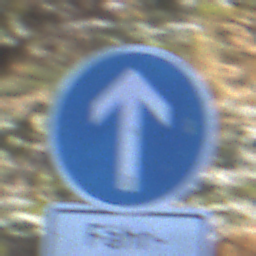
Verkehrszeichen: VorgeschriebeneFahrtrichtungGeradeaus
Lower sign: SonstigeFahrzeugePersonengruppenFrei4
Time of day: MorningAfternoon
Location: Outdoor (Nature)
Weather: Clear
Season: NotSpecified
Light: Natural